CT reconstruction: convct
Segmentation target: spine
Patient: M, age 60
ISS stage: Stage 3
Metal implant: no
Axial slice:
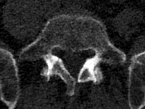
Sagittal slice:
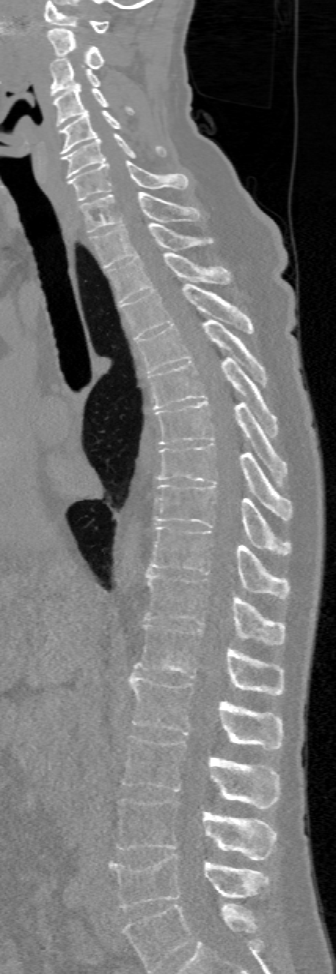